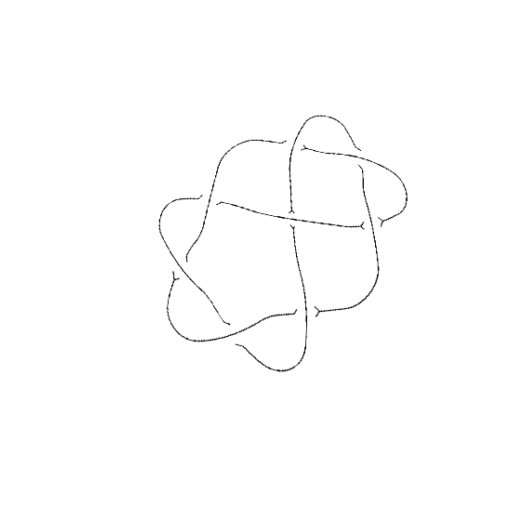
Crossing number: 8